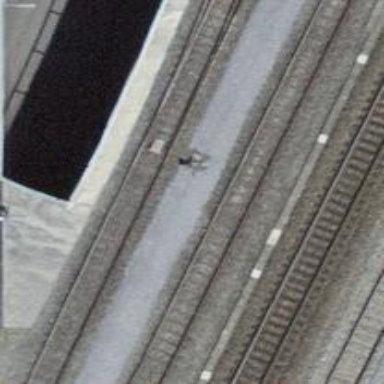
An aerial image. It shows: Railway switch.